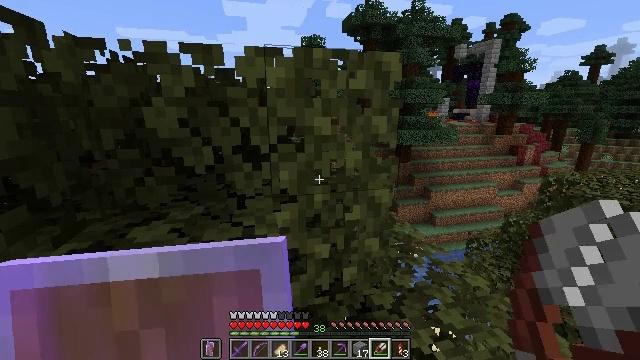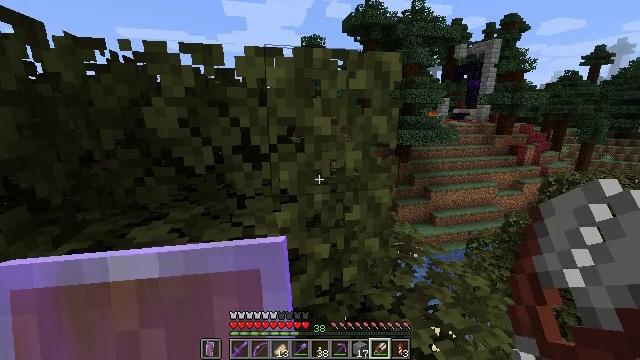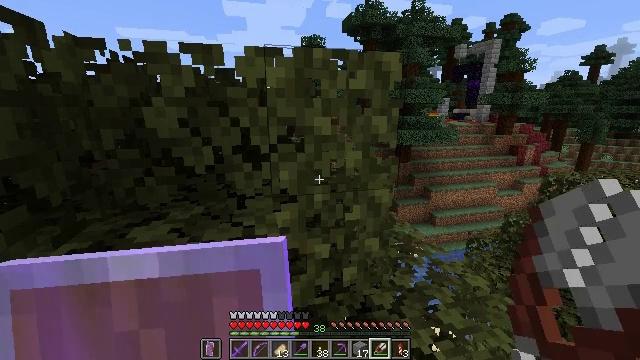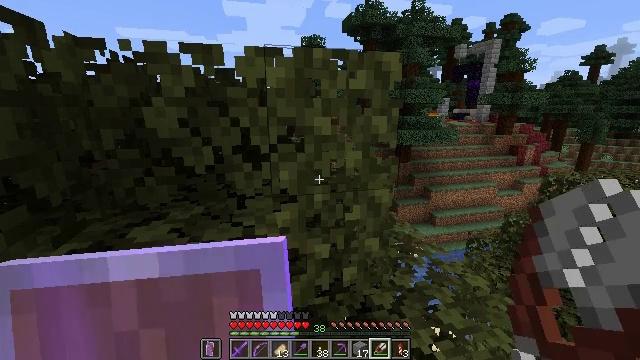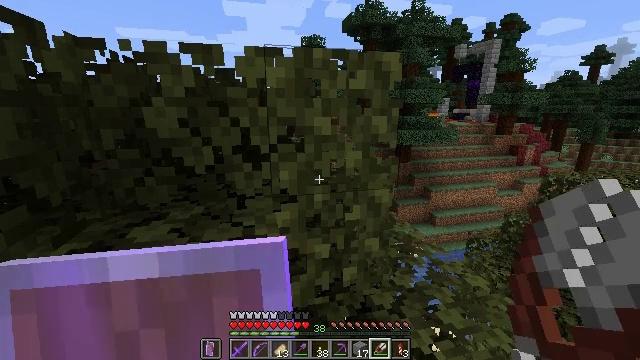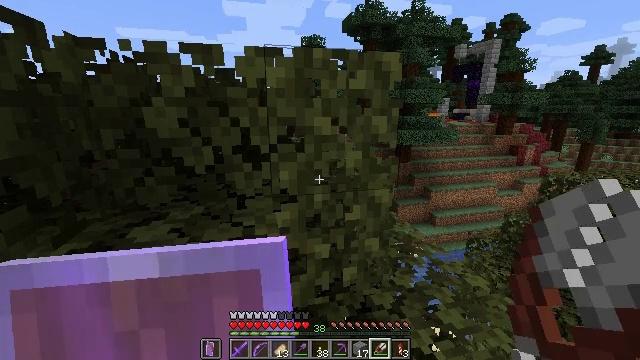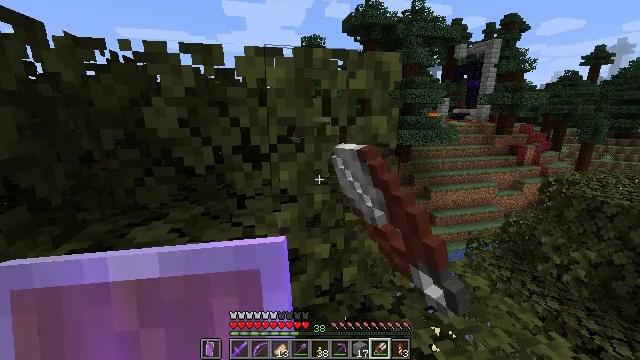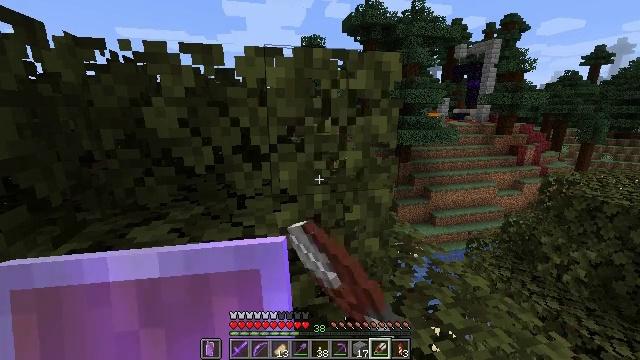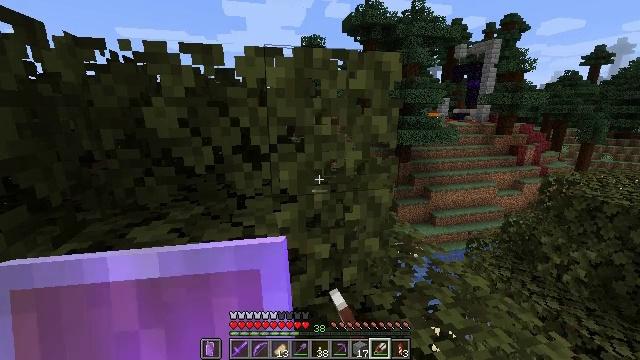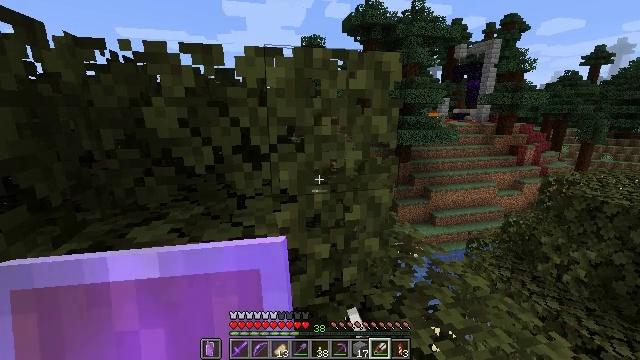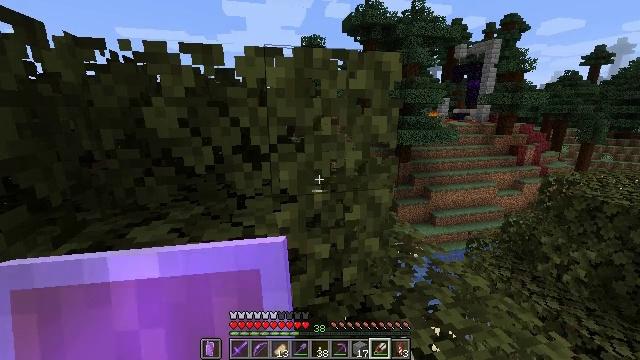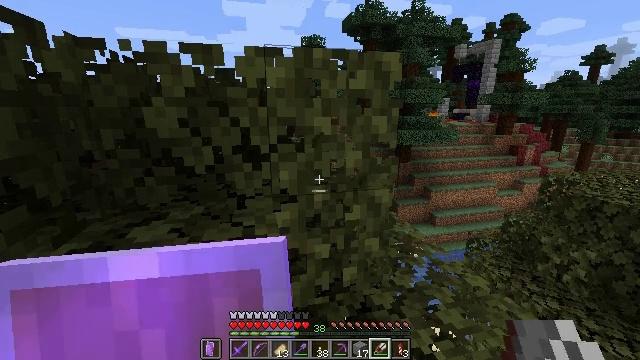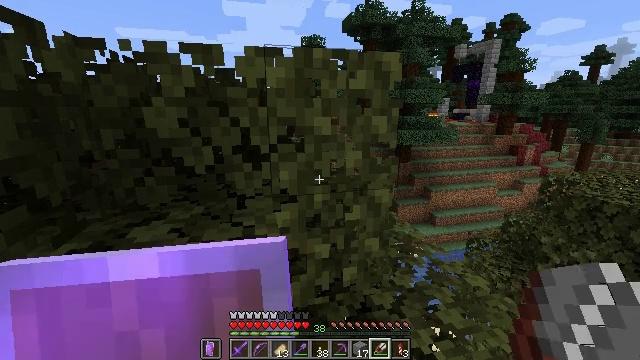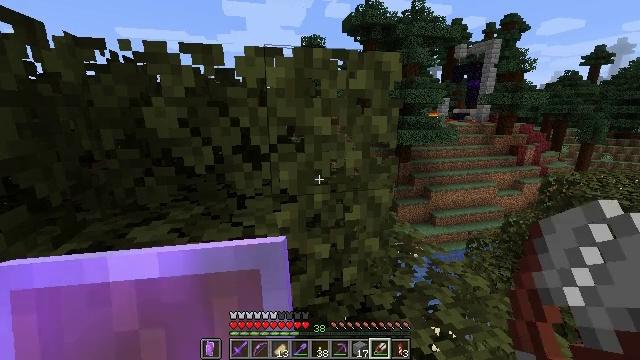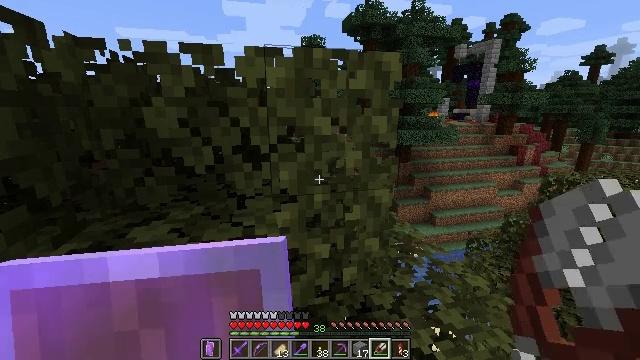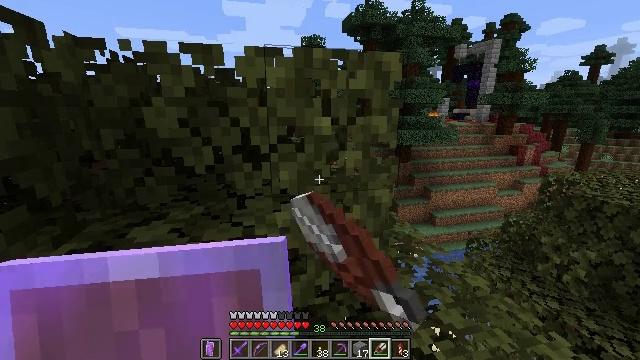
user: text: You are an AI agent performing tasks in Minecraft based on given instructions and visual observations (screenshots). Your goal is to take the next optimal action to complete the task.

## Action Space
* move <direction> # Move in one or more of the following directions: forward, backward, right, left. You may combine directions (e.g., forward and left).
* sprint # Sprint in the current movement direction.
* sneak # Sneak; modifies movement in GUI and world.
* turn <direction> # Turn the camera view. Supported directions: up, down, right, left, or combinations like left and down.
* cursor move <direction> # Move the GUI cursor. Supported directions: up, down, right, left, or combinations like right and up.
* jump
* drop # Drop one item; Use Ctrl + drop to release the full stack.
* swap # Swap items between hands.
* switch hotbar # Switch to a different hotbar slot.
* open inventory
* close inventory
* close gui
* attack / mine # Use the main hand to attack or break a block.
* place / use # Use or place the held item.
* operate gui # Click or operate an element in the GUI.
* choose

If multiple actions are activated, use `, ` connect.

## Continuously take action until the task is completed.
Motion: motion action
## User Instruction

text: Remove and gather vines.
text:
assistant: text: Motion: no_op
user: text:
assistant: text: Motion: no_op
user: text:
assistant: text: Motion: no_op
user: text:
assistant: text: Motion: no_op
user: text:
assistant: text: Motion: attack / mine
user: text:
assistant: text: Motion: attack / mine
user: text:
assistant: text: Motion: attack / mine
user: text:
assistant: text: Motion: no_op
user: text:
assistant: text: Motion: no_op
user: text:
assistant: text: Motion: no_op
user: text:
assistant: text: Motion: no_op
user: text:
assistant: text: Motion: no_op
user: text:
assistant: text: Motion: no_op
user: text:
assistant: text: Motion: attack / mine
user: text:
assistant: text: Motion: attack / mine
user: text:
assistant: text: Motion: attack / mine
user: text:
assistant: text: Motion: attack / mine
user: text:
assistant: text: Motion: attack / mine
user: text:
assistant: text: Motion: attack / mine
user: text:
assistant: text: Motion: no_op
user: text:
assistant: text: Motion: no_op
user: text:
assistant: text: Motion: no_op
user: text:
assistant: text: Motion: no_op
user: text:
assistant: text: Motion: no_op
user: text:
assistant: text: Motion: no_op
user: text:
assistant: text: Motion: no_op
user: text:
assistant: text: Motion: no_op
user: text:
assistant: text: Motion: no_op
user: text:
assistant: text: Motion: no_op
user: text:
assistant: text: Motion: no_op